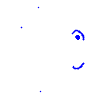
Particle: pion